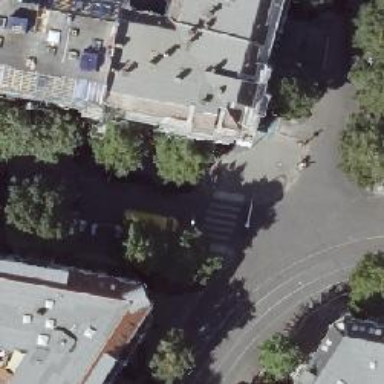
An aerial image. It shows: Marked crossing with zebra designation and kerb extensions on both sides.